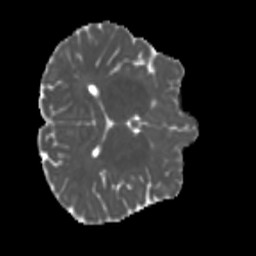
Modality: MD
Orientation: axial
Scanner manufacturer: siemens
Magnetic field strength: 3 T
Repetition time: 4 s
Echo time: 0.0594 s